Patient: sex F, age 56
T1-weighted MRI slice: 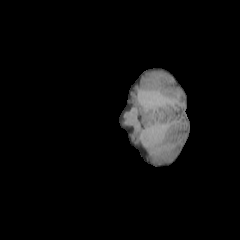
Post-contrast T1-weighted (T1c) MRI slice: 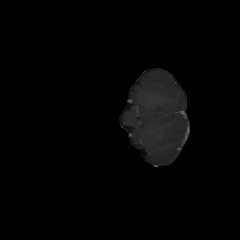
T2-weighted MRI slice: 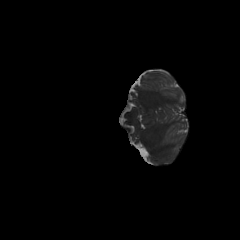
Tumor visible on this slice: no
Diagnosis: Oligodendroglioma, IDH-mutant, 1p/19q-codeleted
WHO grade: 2